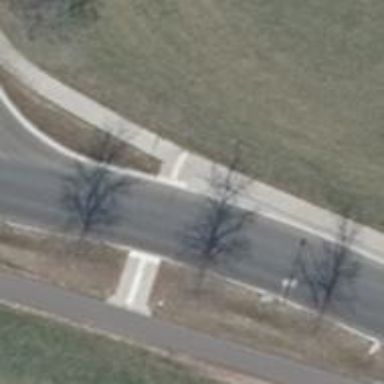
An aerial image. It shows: Uncontrolled footway crossing on the road.